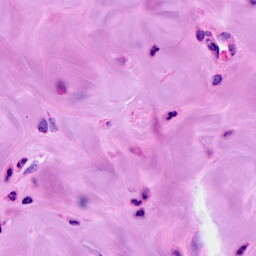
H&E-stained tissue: Breast